Field crop: tomato
Growth stage: 1
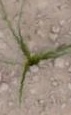
Species: cyperus